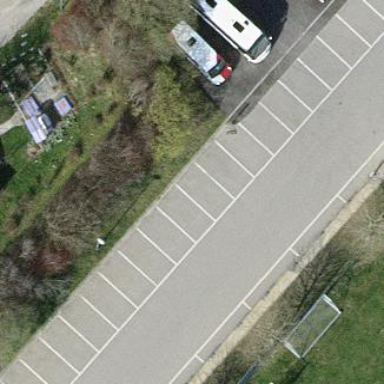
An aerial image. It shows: Street side parking area.